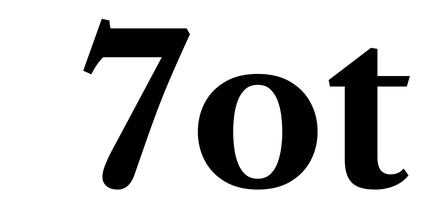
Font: LibreCaslonText_Bold